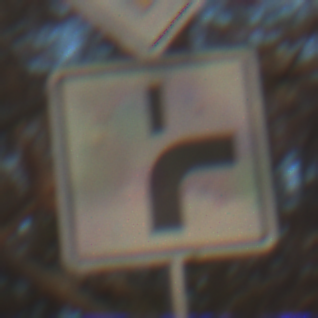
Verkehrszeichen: VerlaufVorfahrtsstrasse8
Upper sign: Vorfahrtsstrasse
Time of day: SunriseSunset
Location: Outdoor (Nature)
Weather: Clear
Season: Autumn
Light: Natural